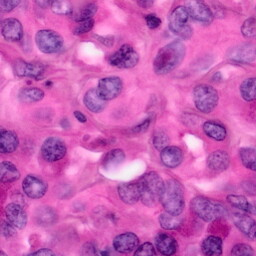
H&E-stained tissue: Pancreatic